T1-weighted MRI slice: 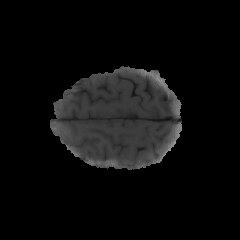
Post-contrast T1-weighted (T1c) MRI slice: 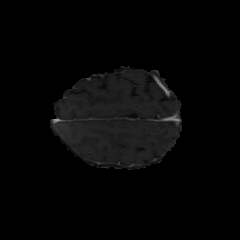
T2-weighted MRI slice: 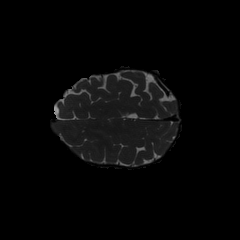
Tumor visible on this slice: no